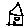
Label: house